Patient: sex M, age 36
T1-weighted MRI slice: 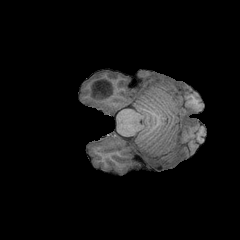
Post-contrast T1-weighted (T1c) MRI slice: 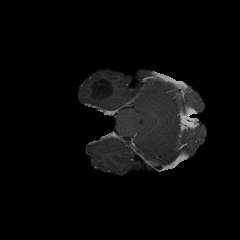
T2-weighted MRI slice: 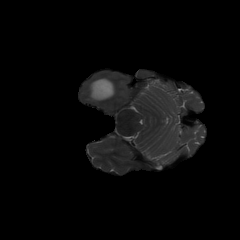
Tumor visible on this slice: yes
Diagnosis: Astrocytoma, IDH-mutant
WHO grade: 3